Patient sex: F
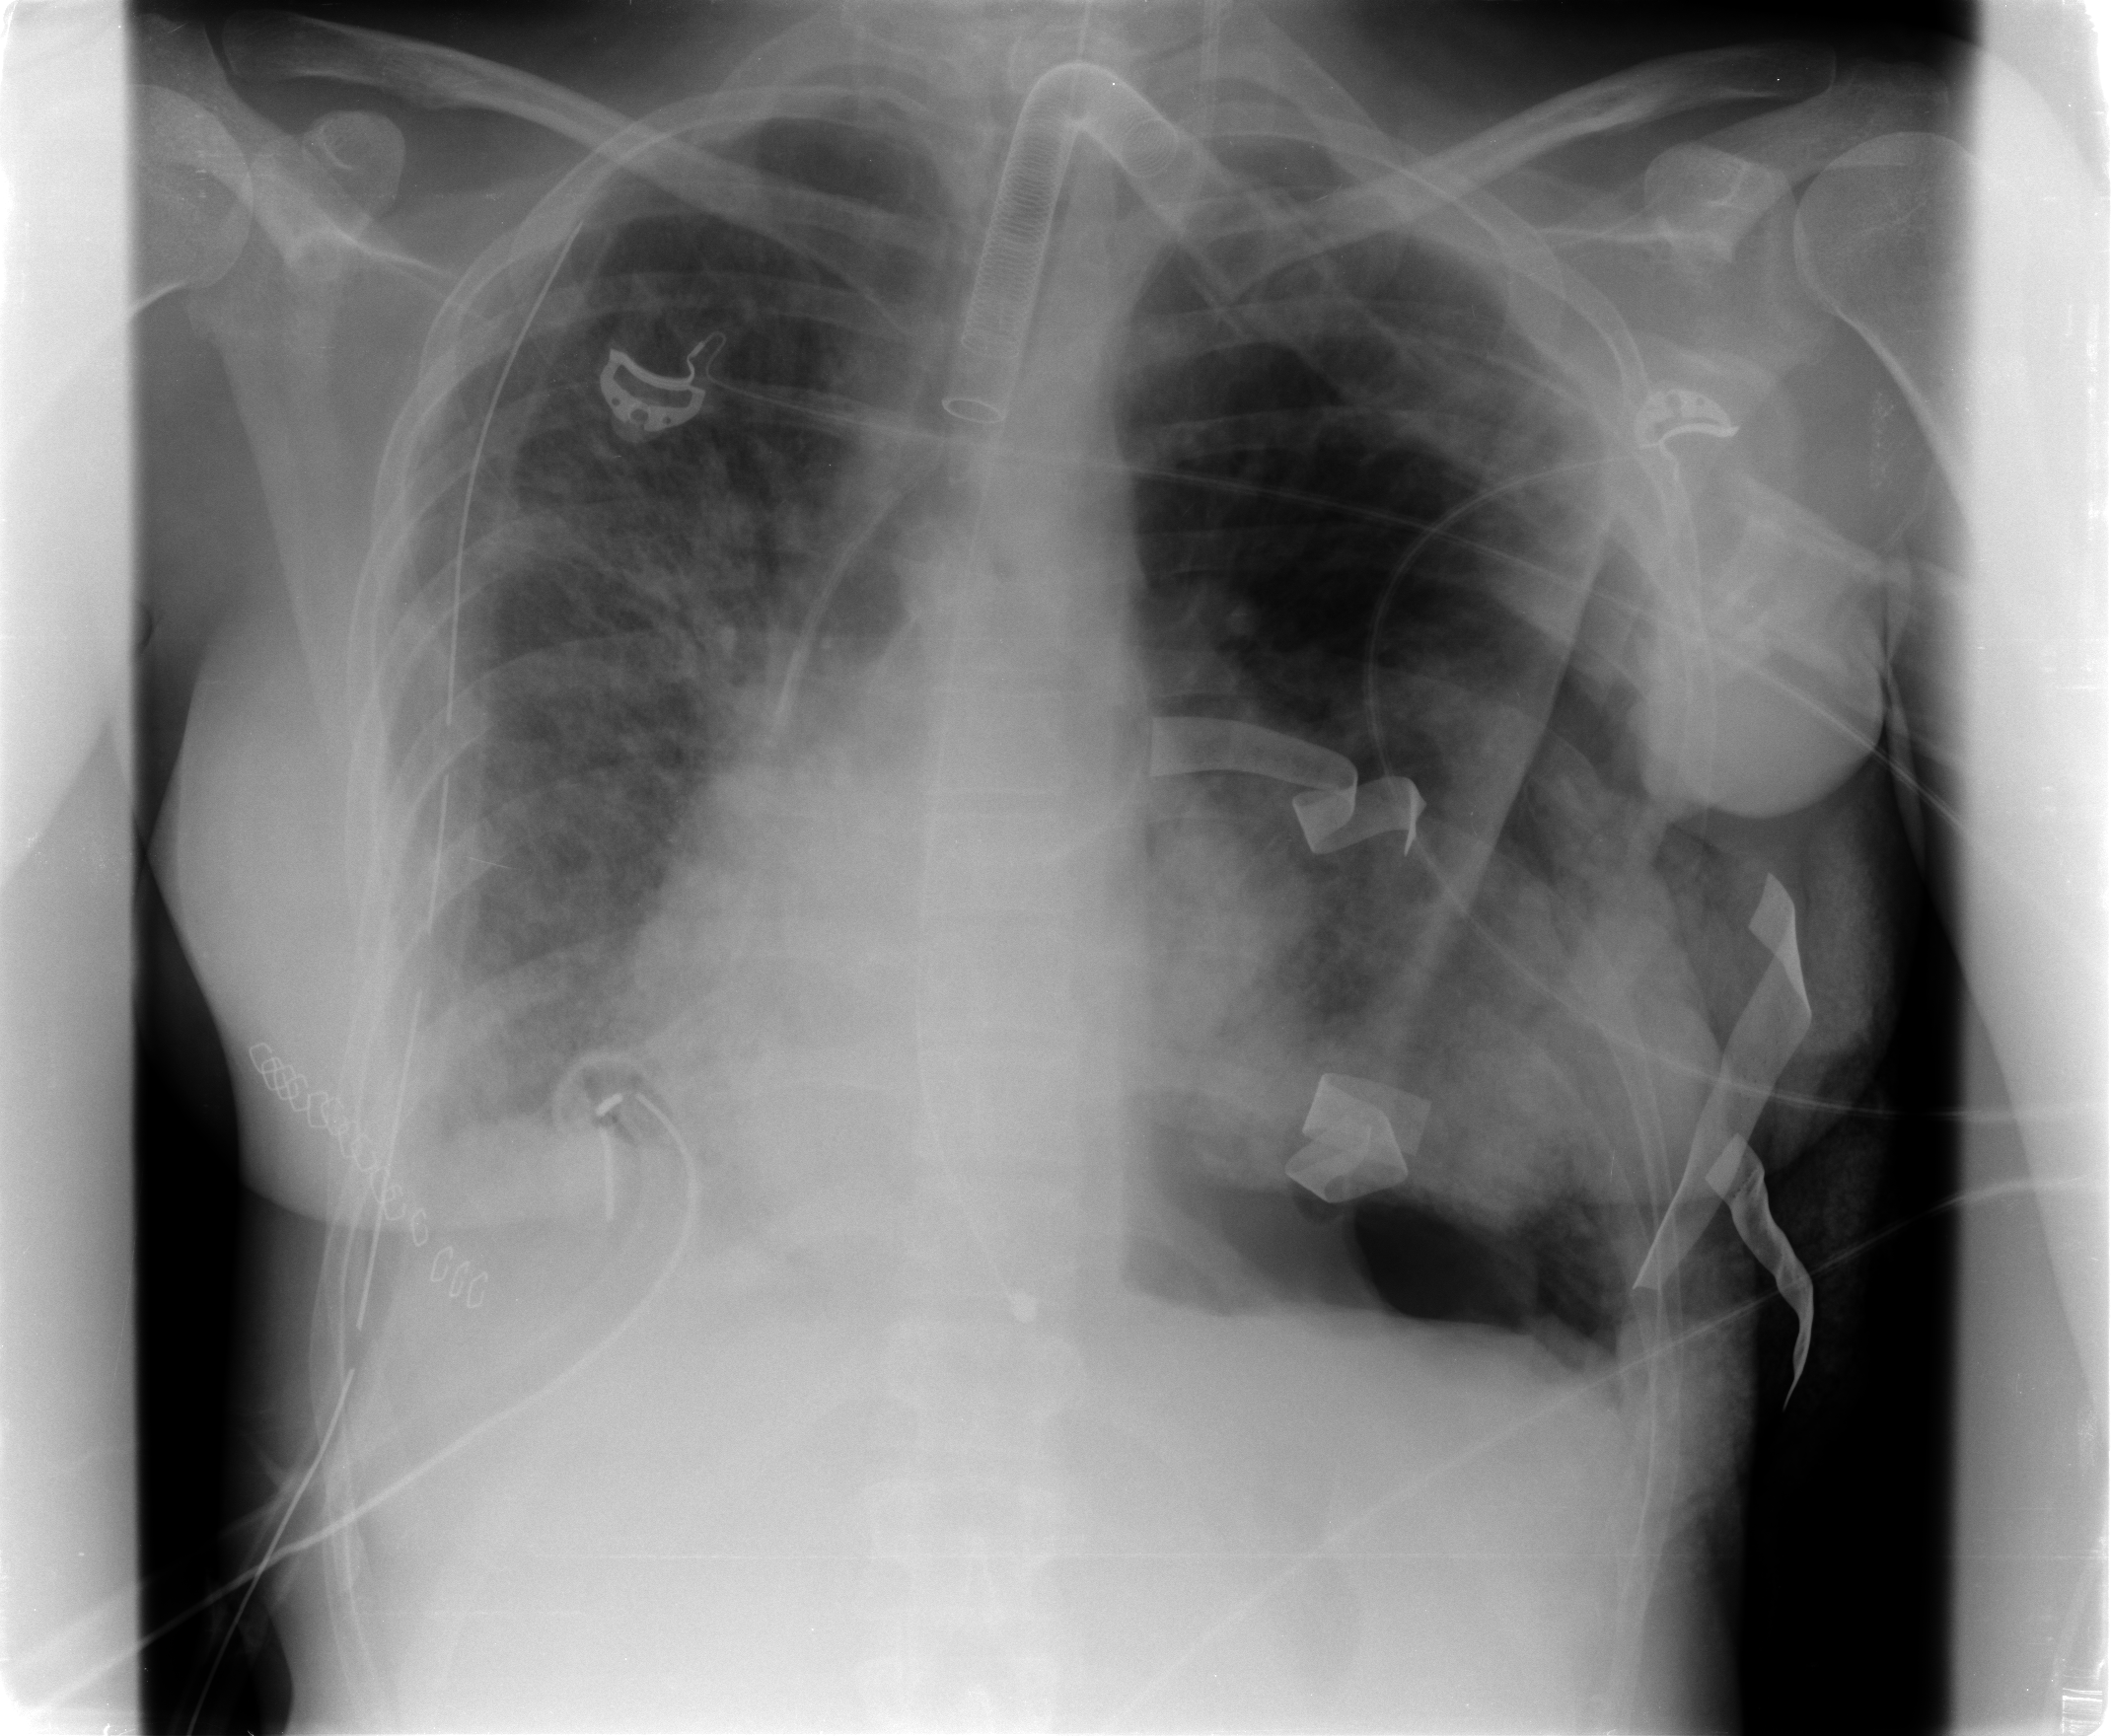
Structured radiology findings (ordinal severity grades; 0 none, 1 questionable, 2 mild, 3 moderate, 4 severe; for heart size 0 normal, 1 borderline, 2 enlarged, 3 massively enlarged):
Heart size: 0
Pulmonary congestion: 1
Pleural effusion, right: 2
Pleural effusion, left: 1
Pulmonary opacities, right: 3
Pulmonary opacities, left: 2
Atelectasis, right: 2
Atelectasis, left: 2